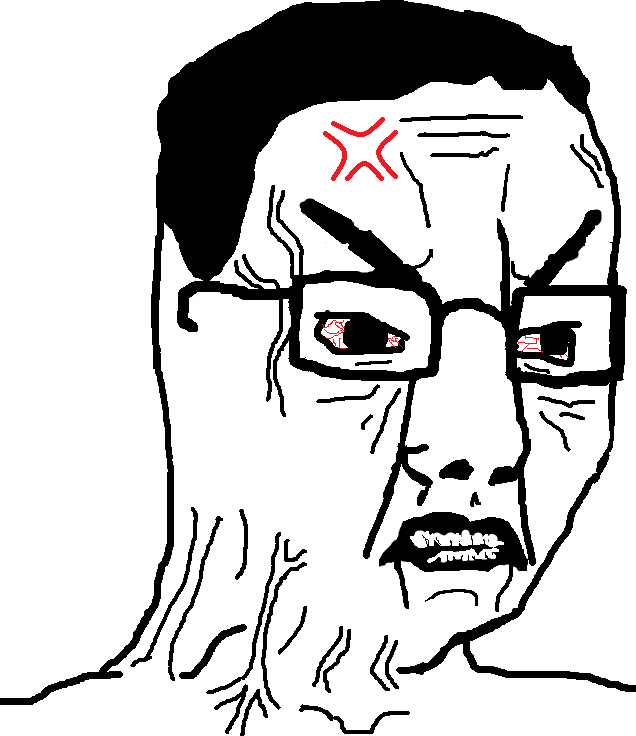
Label: 5_Poljak